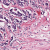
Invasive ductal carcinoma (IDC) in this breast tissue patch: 1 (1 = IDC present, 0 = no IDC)